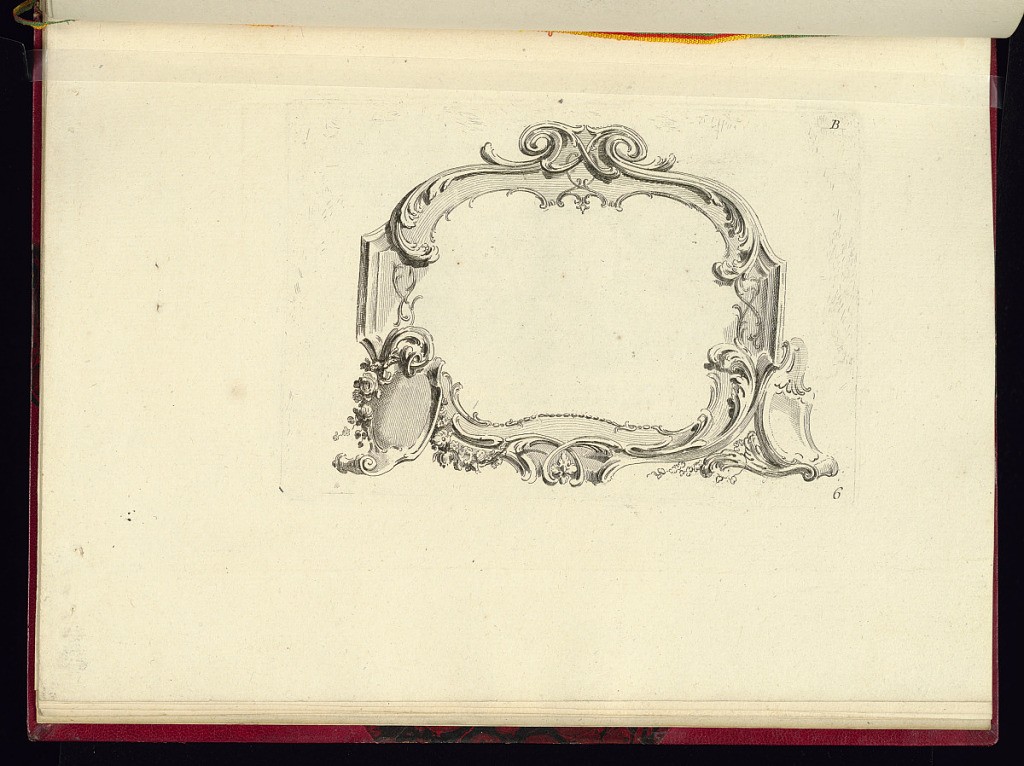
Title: Cartouche Design
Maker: Pierre-Philippe Choffard, French, 1730–1809
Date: ca.1760–75
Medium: Etching on laid paper
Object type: Print
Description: A rococo cartouche design featuring scrolling foliage, acanthus leaves, fleurons, flowers, and smaller cartouches within the frame. The plate is numbered and lettered.